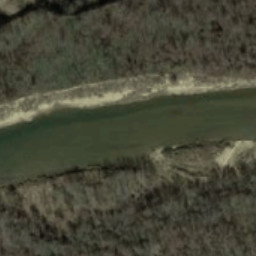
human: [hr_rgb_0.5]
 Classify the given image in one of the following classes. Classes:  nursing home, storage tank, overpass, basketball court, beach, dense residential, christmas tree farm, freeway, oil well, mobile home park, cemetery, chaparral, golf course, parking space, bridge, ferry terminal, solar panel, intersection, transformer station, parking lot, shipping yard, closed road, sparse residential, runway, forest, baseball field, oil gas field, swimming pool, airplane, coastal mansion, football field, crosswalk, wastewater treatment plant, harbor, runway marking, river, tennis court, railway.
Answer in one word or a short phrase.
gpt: river